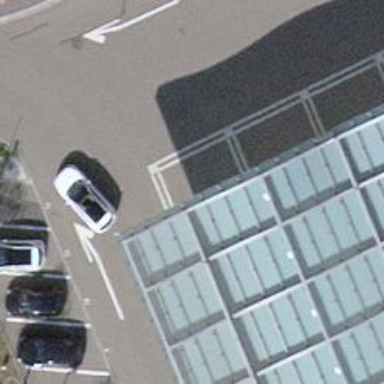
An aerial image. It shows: Platform with asphalt surface and shelter. It is designed for public transport.